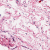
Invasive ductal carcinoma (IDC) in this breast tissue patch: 0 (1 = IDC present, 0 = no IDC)